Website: ulta-beauty
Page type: customer-info-address
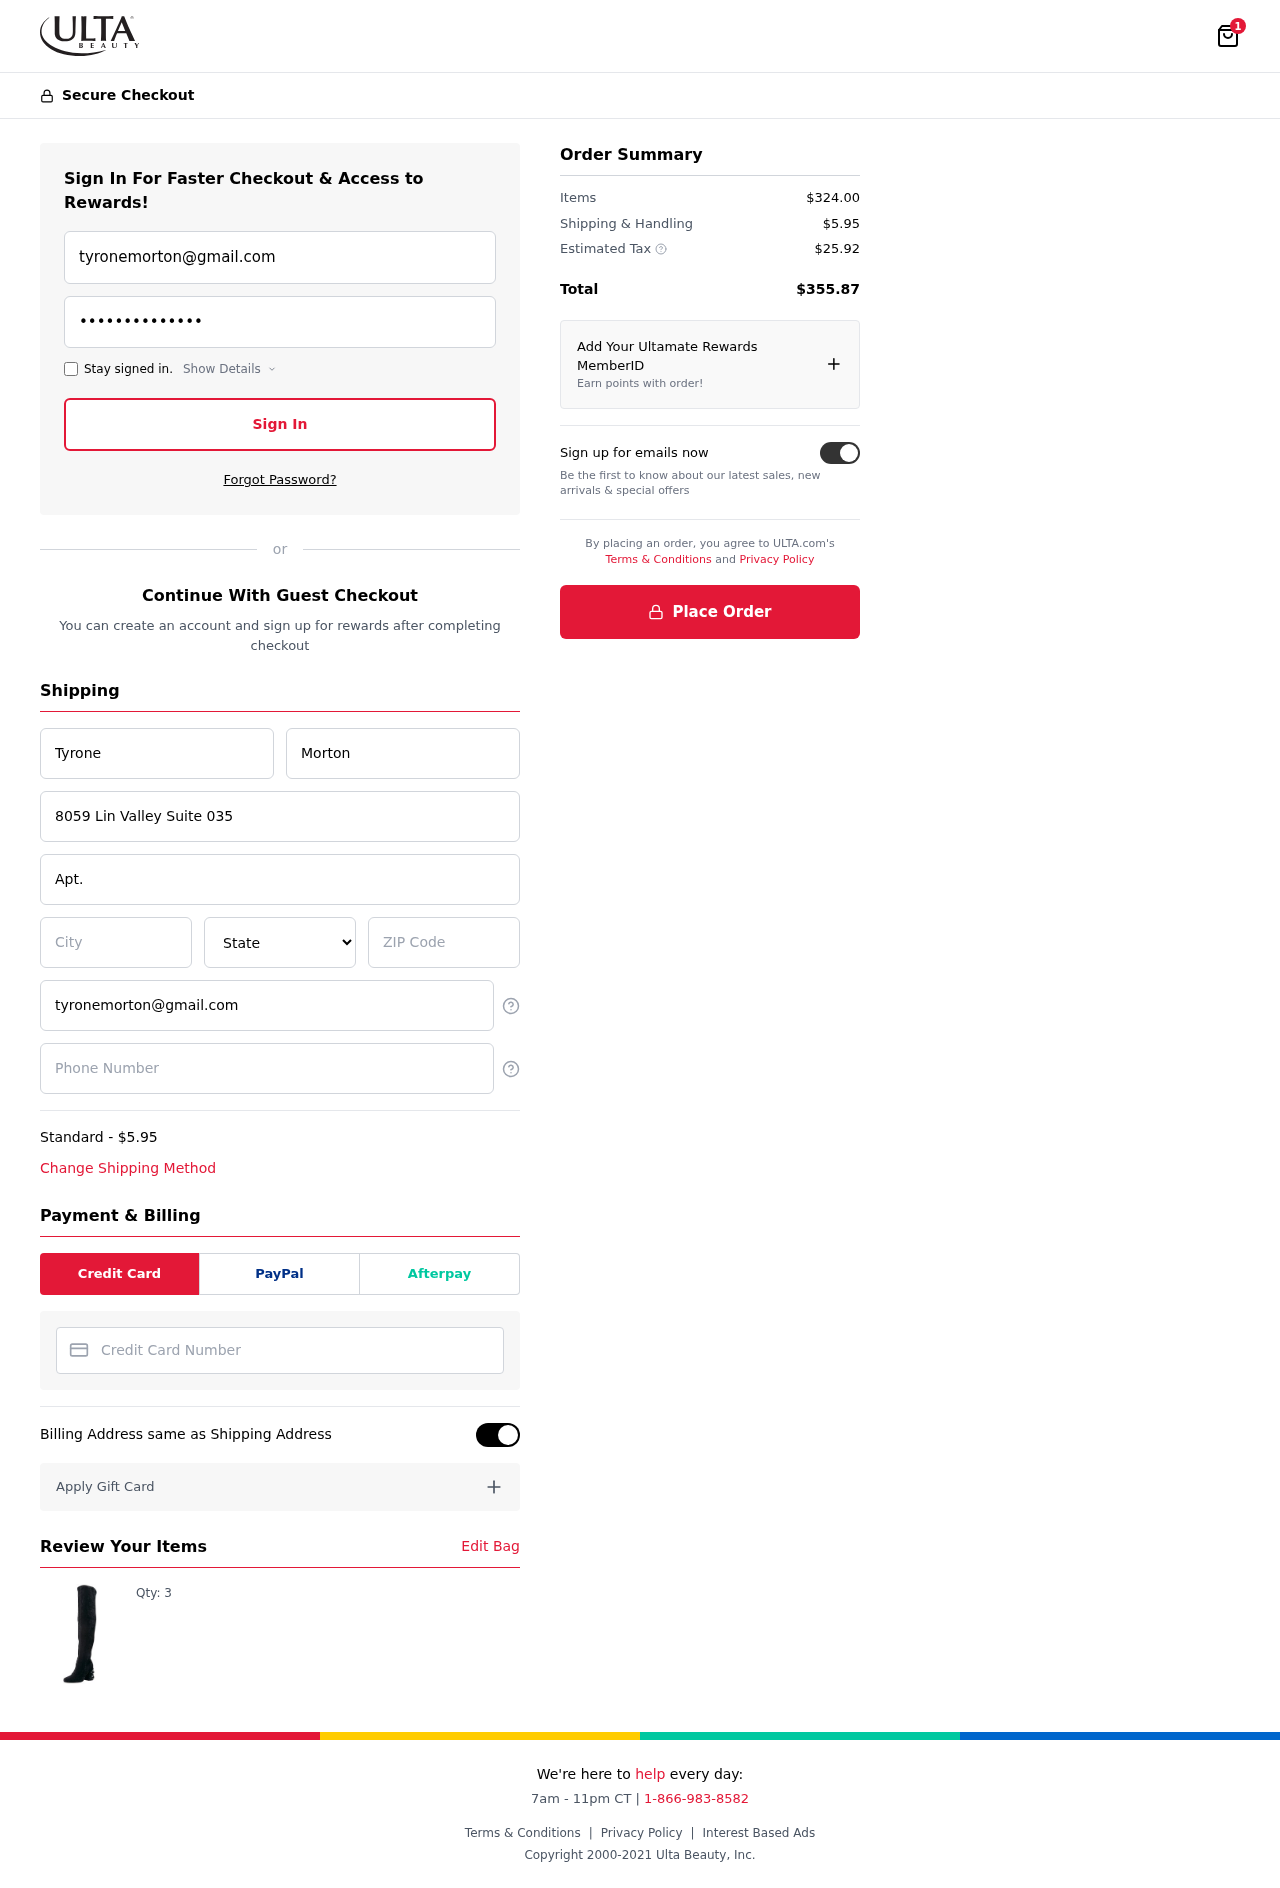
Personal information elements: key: PII_CARD_NUMBER
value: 3781 5344 8009 812
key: PII_CITY
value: New Dawnland
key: PII_EMAIL
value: tyronemorton@gmail.com
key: PII_FIRSTNAME
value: Tyrone
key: PII_LASTNAME
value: Morton
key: PII_PHONE
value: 9023008474
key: PII_POSTCODE
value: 89012
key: PII_STATE
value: Oklahoma
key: PII_STREET
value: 8059 Lin Valley Suite 035
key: PII_STREET2
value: Apt. 028
Product elements: key: PRODUCT1_QUANTITY
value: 3
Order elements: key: ORDER_NUM_ITEMS
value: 1
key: ORDER_SHIPPING_COST
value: $5.95
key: ORDER_ITEMS_TOTAL
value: $324.00
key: ORDER_SHIPPING_COST2
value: $5.95
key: ORDER_TAX
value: $25.92
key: ORDER_TOTAL
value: $355.87